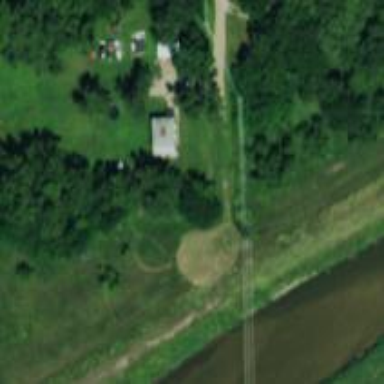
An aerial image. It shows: Power pole.